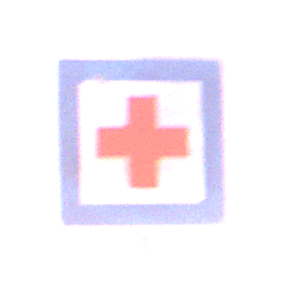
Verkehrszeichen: ErsteHilfe
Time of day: SunriseSunset
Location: Outdoor (Urban)
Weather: PartlyCloudy
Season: NotSpecified
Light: Natural